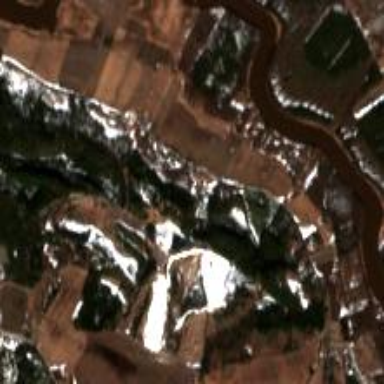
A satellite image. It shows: Sports center dedicated to downhill skiing. The ski slope is groomed with mogul.